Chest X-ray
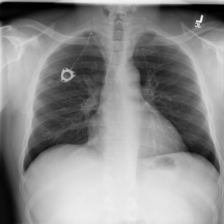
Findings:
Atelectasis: negative
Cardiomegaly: negative
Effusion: negative
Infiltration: negative
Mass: negative
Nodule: negative
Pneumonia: negative
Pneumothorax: negative
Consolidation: negative
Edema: negative
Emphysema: negative
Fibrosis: negative
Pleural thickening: negative
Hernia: negative